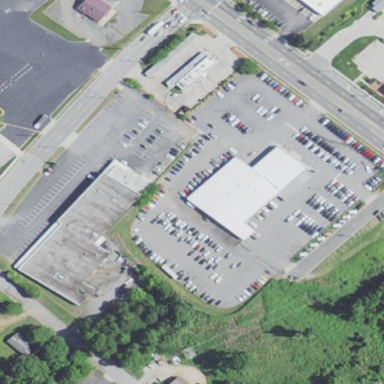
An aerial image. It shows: Building housing car shop.